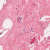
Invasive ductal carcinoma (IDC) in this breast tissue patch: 0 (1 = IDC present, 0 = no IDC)